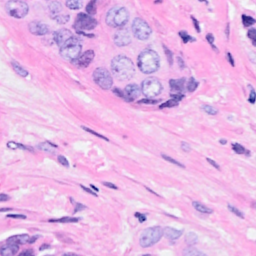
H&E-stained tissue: Breast